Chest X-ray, PA view. Patient: 51 years old, sex M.
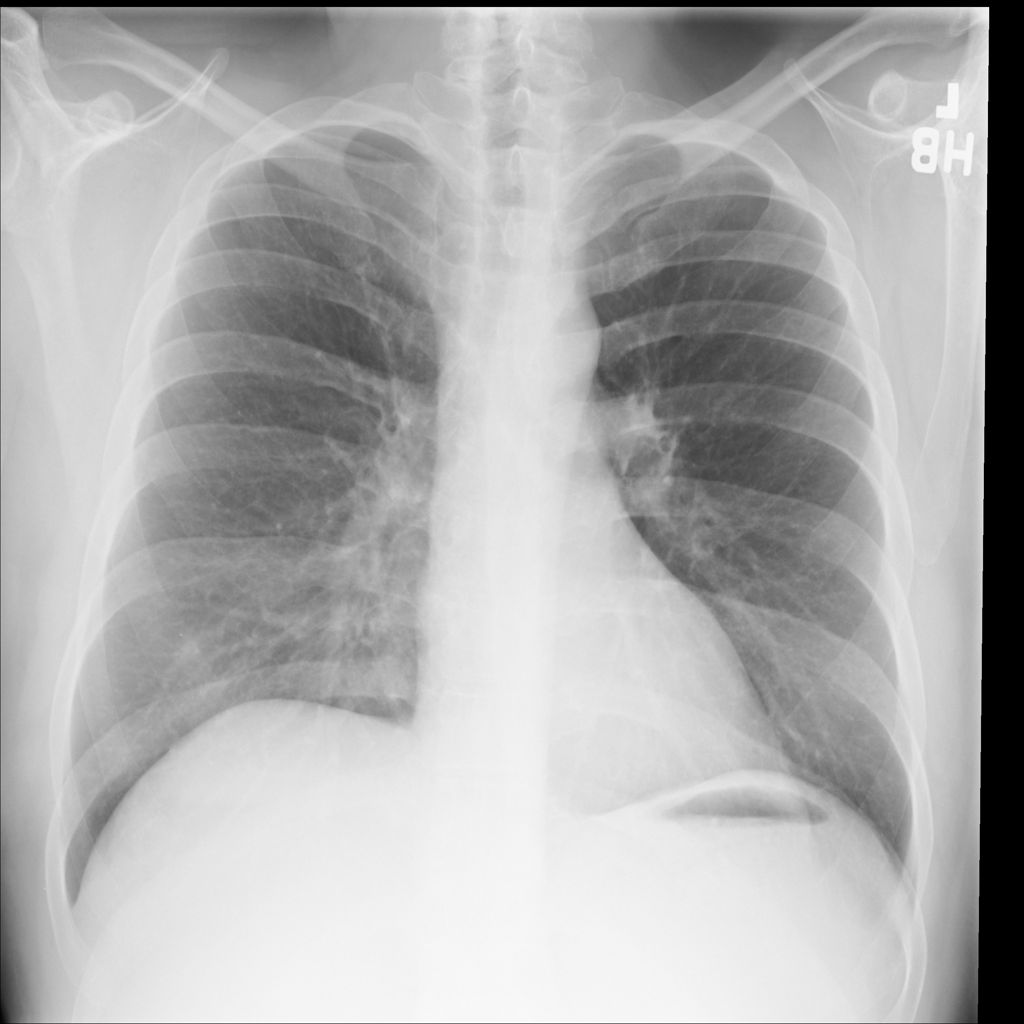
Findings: No Finding